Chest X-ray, PA view. Patient: 53 years old, sex M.
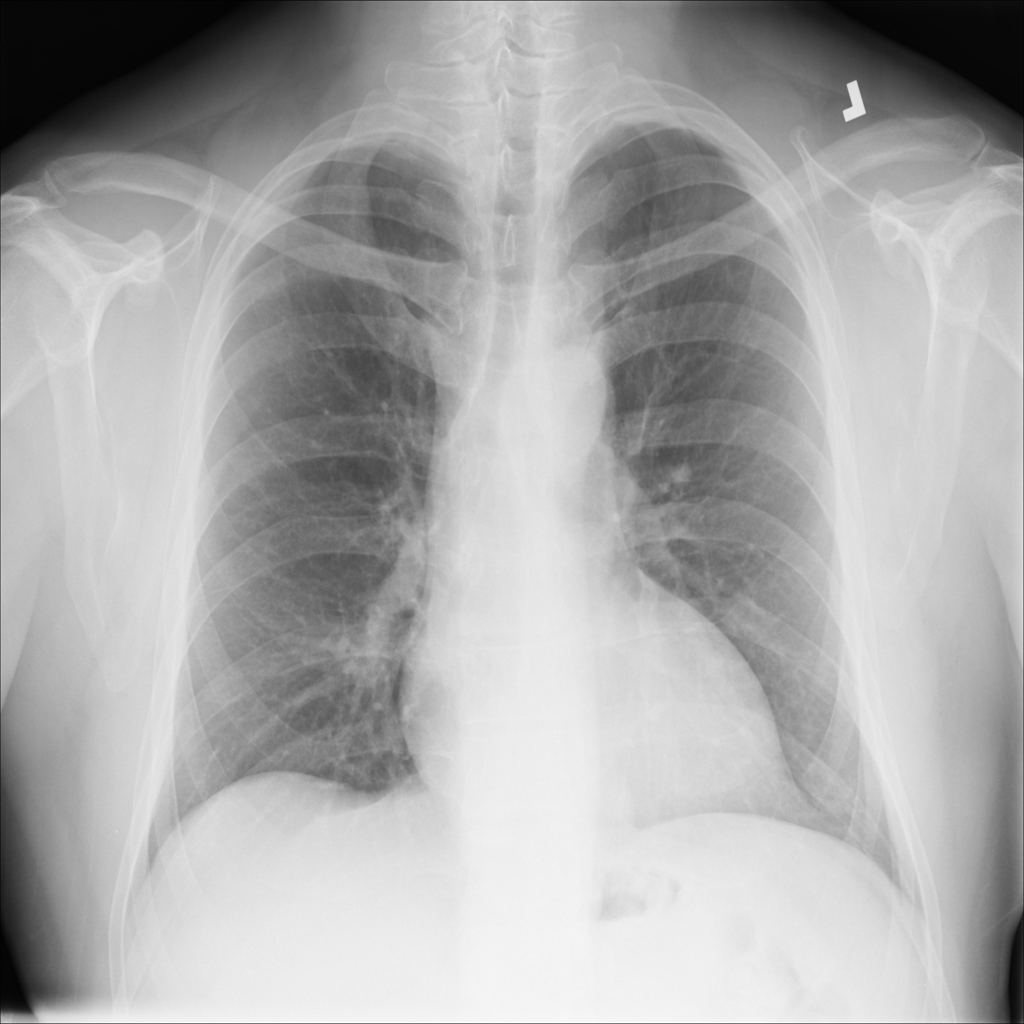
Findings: No Finding